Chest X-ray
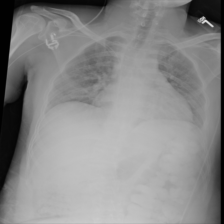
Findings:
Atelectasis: negative
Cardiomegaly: negative
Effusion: negative
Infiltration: negative
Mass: negative
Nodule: negative
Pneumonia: negative
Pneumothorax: negative
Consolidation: negative
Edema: negative
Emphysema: negative
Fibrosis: negative
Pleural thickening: negative
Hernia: negative